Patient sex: F
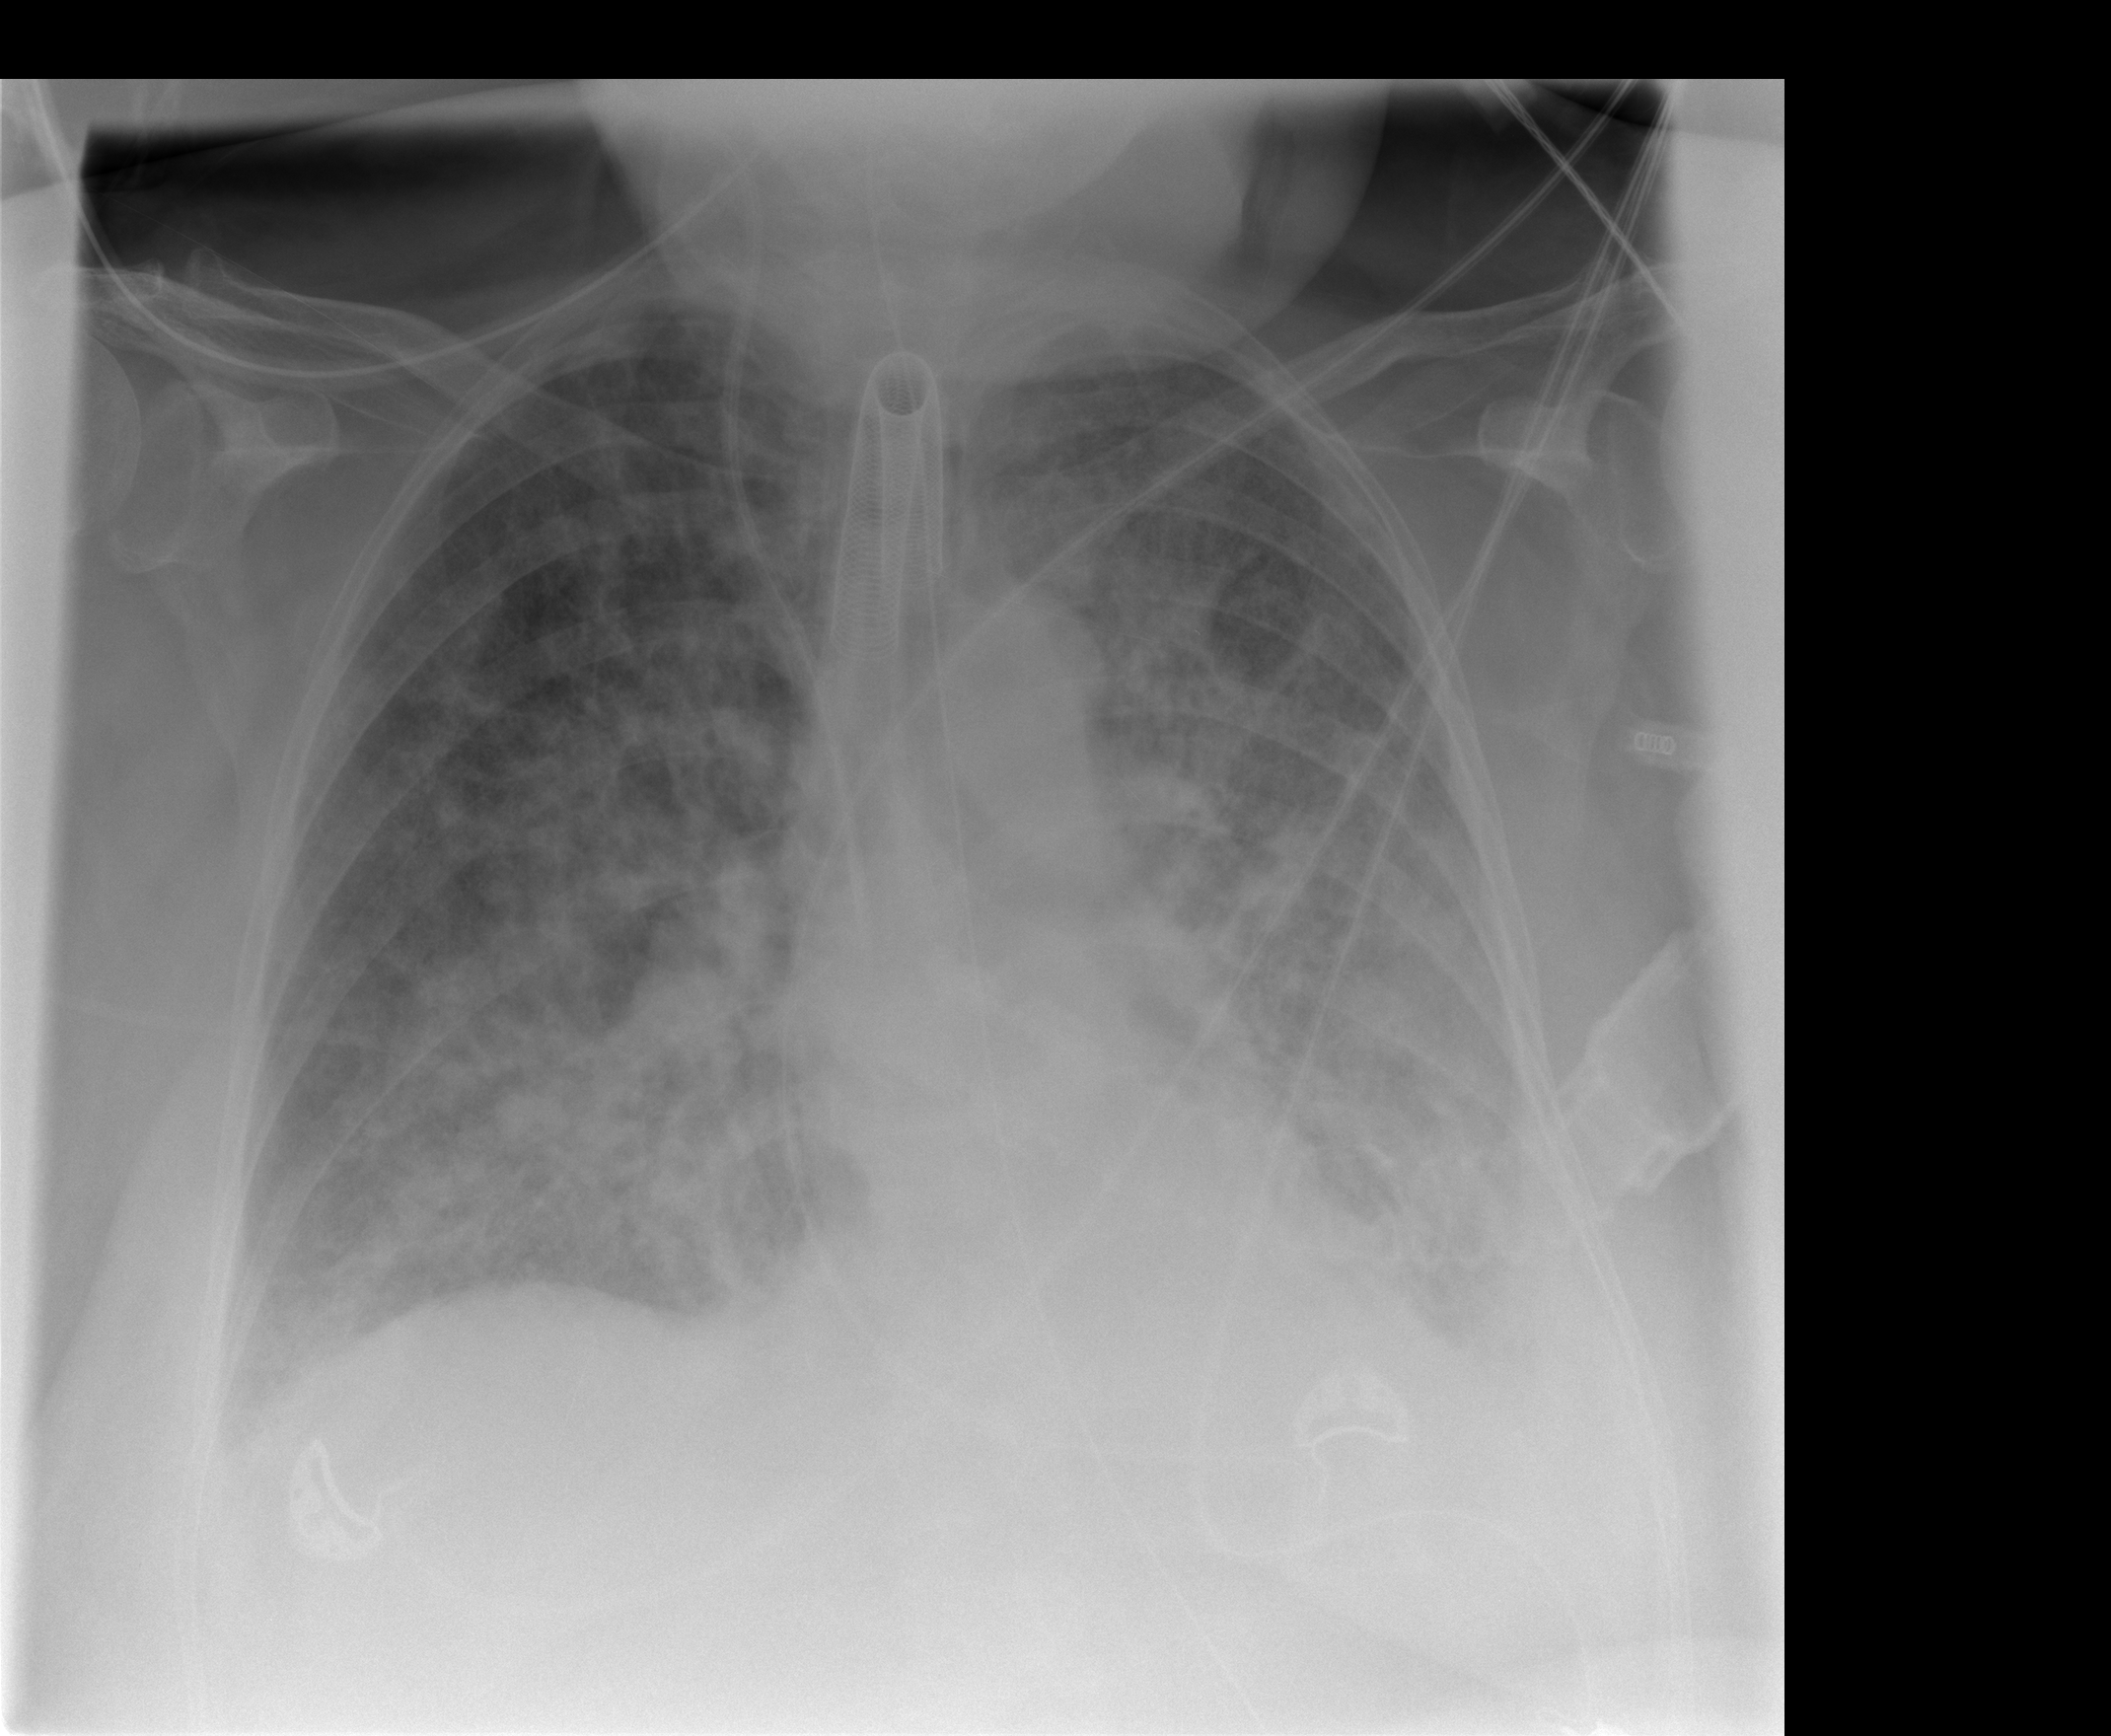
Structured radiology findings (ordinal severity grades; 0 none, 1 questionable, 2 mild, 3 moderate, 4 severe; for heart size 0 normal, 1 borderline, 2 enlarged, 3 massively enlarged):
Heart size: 0
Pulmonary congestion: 0
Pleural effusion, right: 0
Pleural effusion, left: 1
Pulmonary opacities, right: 3
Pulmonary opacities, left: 3
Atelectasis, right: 2
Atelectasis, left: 2